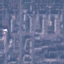
Land use / land cover: Residential